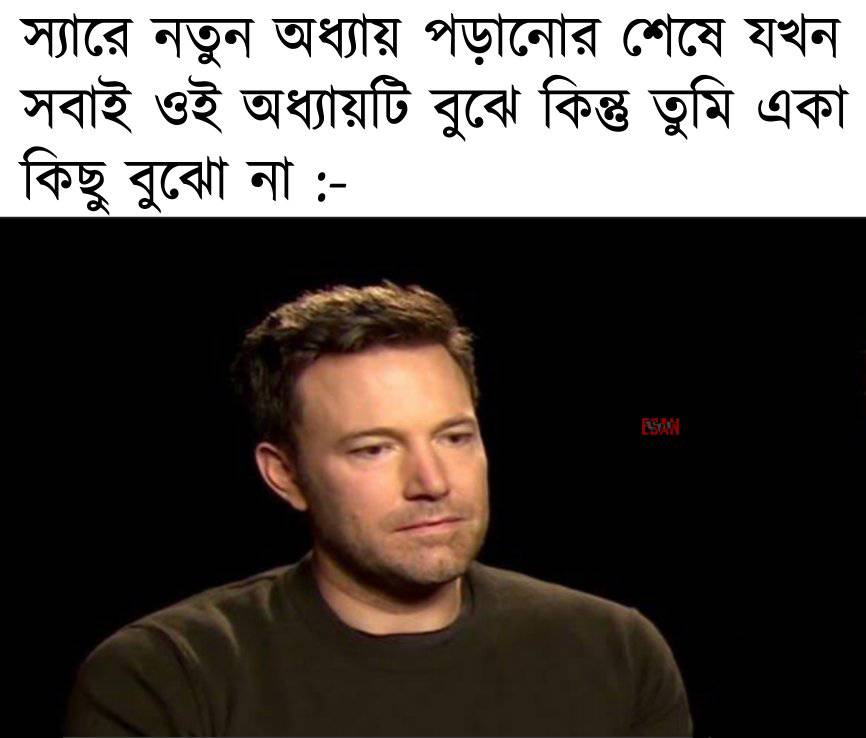
Caption: স্যারে নতুন অধ্যায়ে পড়ানোর শেষে যখন সবাই ওই অধ্যায়টি বুঝে কিন্তু তুমি একা কিছু বুঝো না :-
Label: non-hate